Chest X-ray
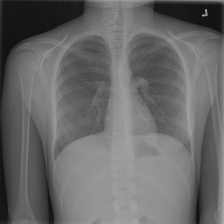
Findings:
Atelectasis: negative
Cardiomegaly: negative
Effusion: negative
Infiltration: negative
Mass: negative
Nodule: negative
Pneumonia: negative
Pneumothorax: negative
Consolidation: negative
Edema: negative
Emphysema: negative
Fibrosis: negative
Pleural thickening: negative
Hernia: negative